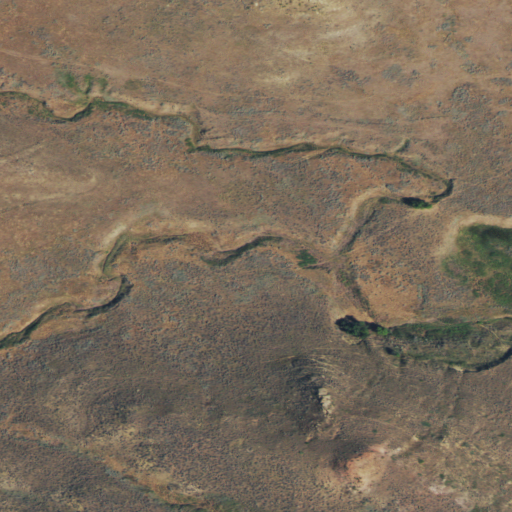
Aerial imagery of valley in Wyoming named Peters Gulch containing shrub, woody wetlands, grassland, and herbaceous wetlands